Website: ulta-beauty
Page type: address-validator
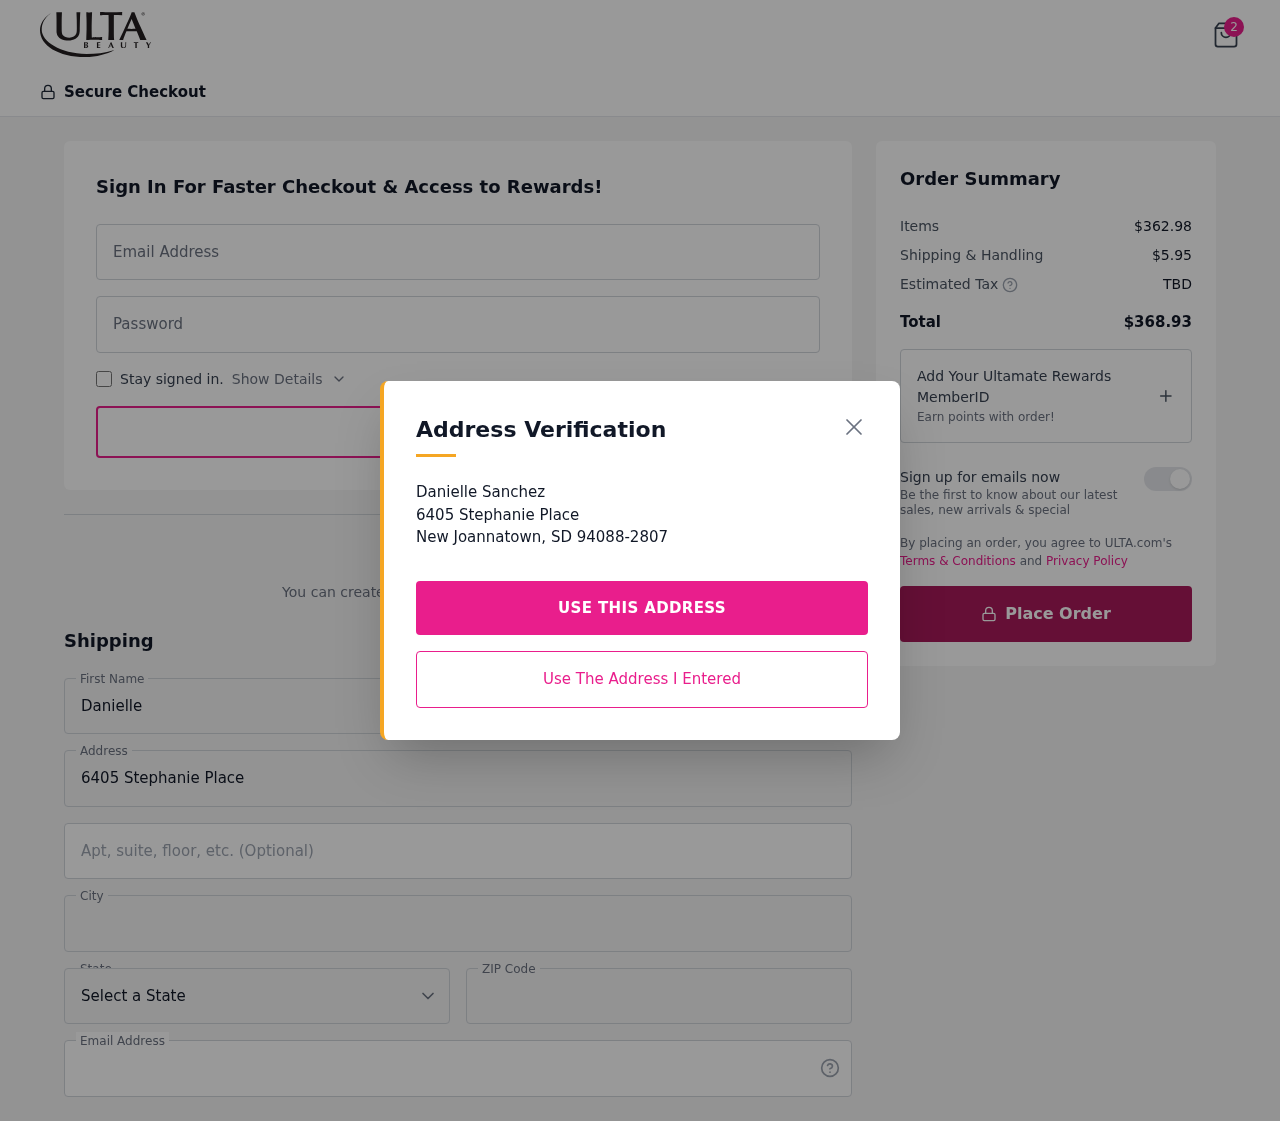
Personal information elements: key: PII_CITY
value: New Joannatown
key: PII_EMAIL
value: danielle_sanchez@hotmail.com
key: PII_FIRSTNAME
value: Danielle
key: PII_LASTNAME
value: Sanchez
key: PII_POSTCODE
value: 94088
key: PII_STATE_ABBR
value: SD
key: PII_STREET
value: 6405 Stephanie Place
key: PII_STREET2
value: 6405 Stephanie Place
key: PII_FULLNAME2
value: Danielle Sanchez
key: PII_CITY2
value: New Joannatown
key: PII_STATE_ABBR2
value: SD
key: PII_POSTCODE_FULL
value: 94088
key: PII_POSTCODE_EXT
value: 2807
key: PII_POSTCODE_NUMERIC
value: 94088
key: PII_POSTCODE_EXT_NUMERIC
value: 2807
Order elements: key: ORDER_NUM_ITEMS
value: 2
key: ORDER_SUBTOTAL
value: $362.98
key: ORDER_SHIPPING_COST
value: $5.95
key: ORDER_TOTAL
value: $368.93